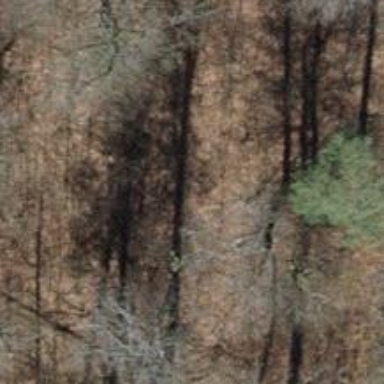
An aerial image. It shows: Serene woodland landscape.